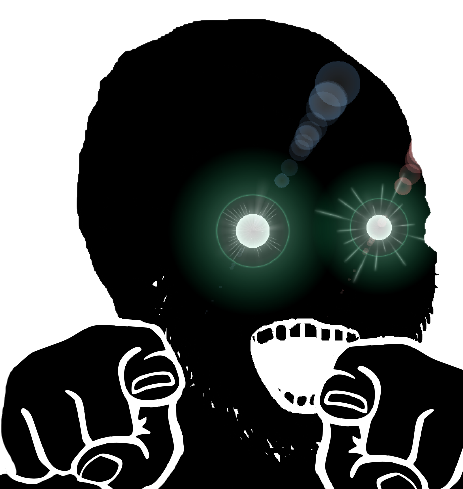
Label: 5_Oomer